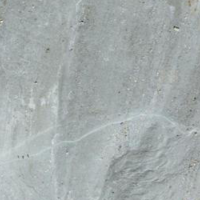
EUNIS habitat code: 48
Species observed at this site:
Saxifraga biflora